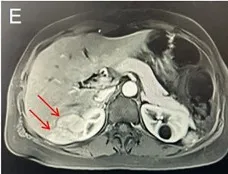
Enhanced scan: obvious enhancement in arterial phase.
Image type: radiology (mri)